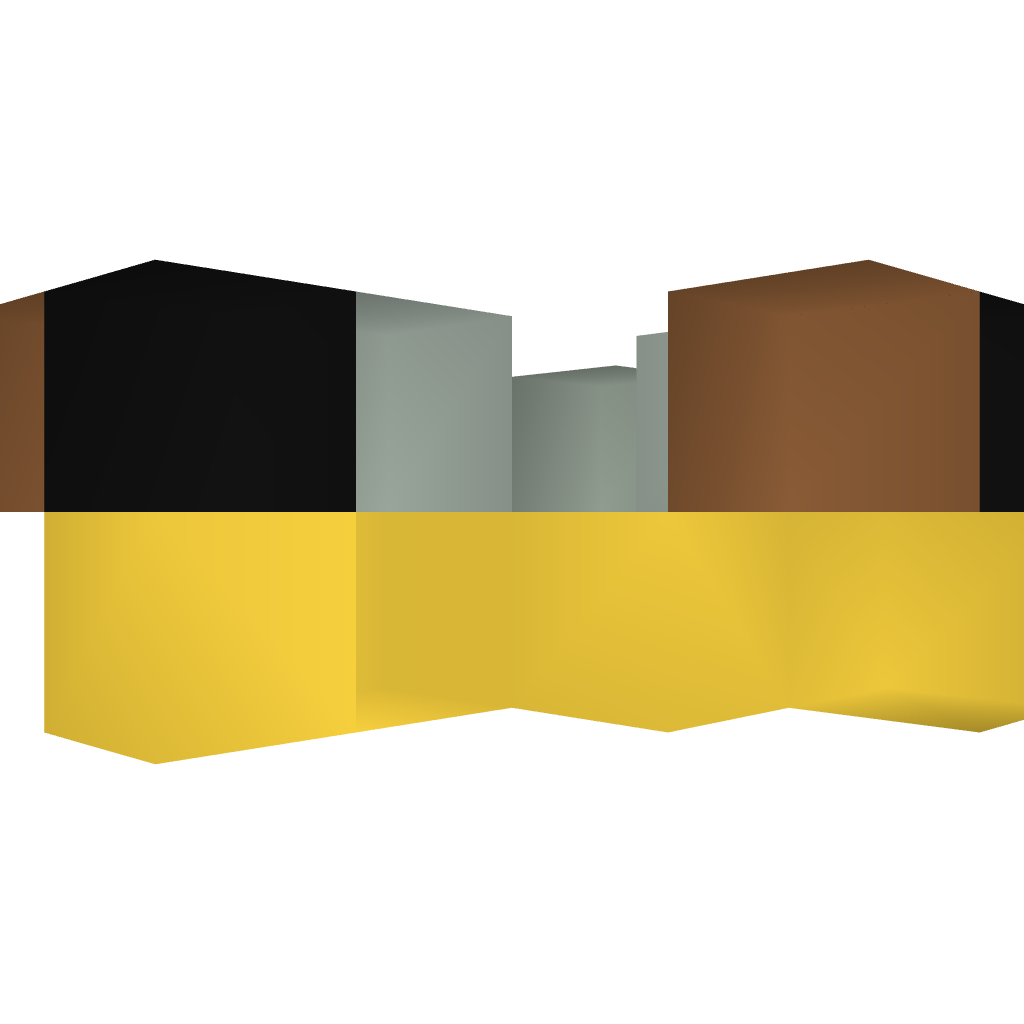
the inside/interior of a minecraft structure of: Clock Timer (Long)